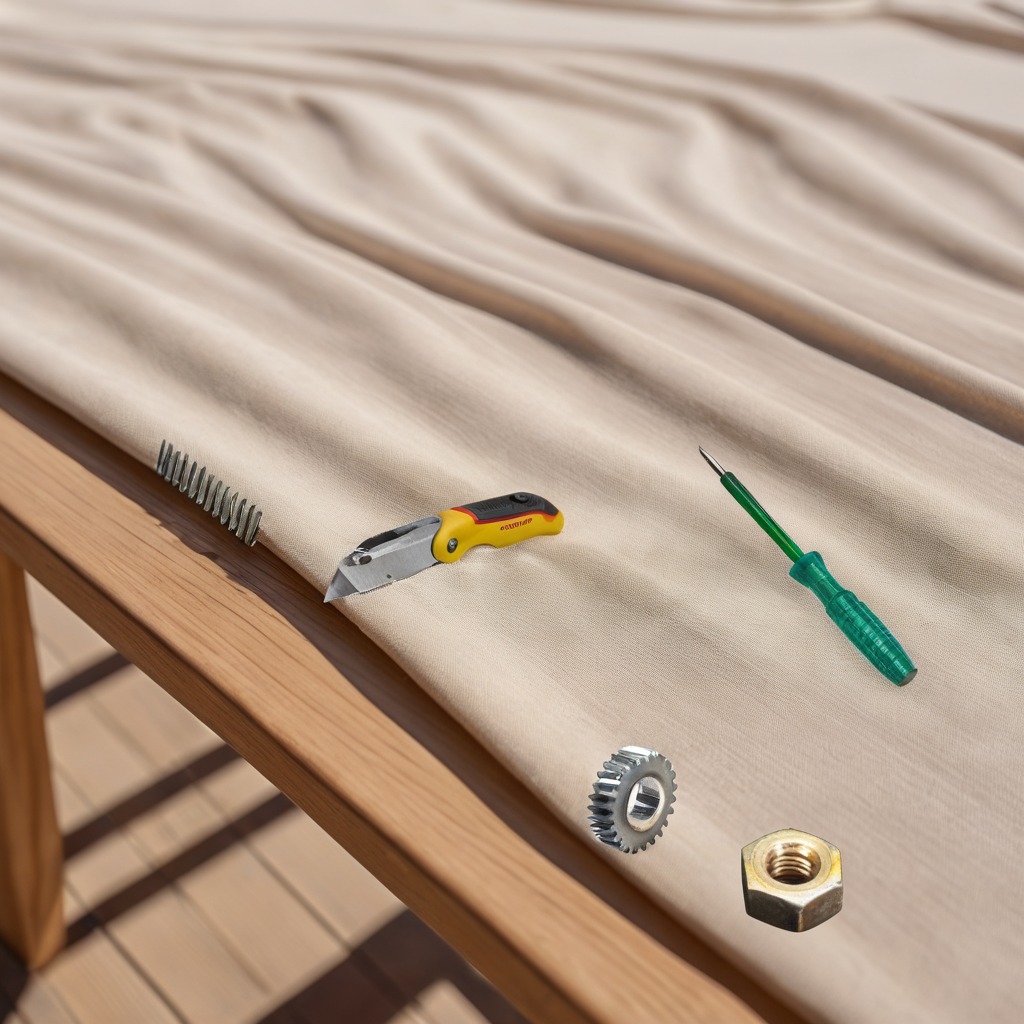
A steel gear with teeth, a utility knife, a coiled metal spring, a screwdriver, and a metal nut are lying on a wooden table in an outdoor workshop during daytime bright natural light soft shadows worn but beneath the cloth.